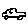
Label: car